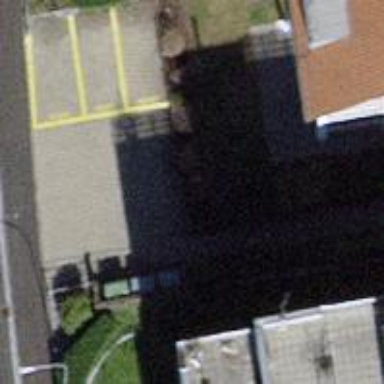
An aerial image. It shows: Driveway made of paving stones.